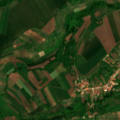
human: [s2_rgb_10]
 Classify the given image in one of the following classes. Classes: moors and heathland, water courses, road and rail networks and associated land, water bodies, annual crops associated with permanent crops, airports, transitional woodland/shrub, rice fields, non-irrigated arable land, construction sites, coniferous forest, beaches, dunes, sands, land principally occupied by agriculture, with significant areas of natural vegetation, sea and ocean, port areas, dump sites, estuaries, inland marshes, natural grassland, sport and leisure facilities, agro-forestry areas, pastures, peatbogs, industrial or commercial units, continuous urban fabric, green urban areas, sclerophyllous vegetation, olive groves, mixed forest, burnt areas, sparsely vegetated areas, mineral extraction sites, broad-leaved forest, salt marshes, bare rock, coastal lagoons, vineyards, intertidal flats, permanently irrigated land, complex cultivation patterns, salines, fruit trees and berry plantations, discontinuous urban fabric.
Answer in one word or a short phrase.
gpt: non-irrigated arable land, complex cultivation patterns